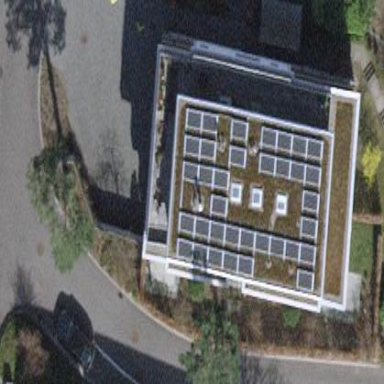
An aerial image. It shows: Building.